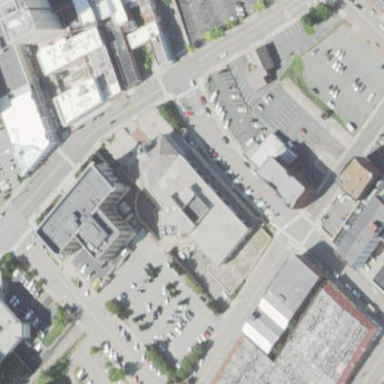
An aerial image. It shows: Courthouse building.